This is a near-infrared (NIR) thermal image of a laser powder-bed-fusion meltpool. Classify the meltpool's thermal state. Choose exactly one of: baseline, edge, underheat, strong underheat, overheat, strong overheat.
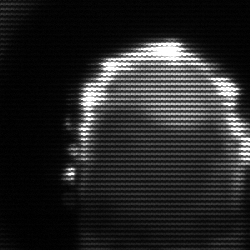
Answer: baseline